Field crop: maize
Growth stage: 2
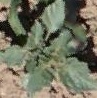
Species: datura